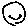
Label: smiley face